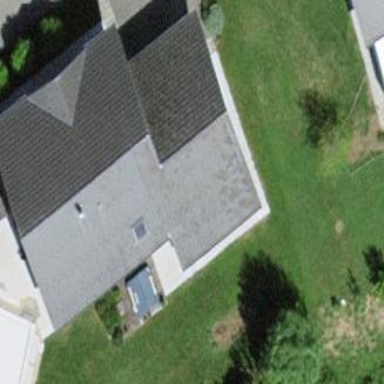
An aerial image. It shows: Simple house.